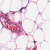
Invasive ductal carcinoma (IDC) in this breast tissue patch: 0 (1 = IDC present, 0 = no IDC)